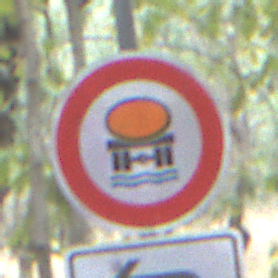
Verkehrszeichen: VerbotFahrzeugeWassergefaehrdenderLadung
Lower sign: RichtungsangabeDurchPfeile2
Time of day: SunriseSunset
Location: Outdoor (Nature)
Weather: NotSpecified
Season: Autumn
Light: Natural